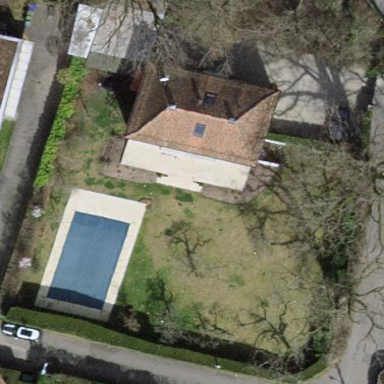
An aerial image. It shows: Garden surrounded by fence.